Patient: sex F, age 63
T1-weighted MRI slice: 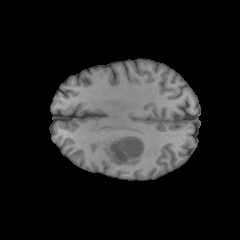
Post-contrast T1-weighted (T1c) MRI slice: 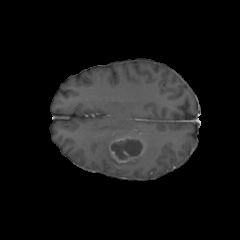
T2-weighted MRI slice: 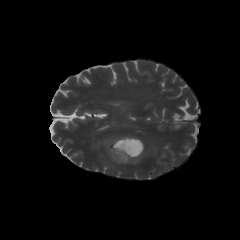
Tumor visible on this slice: yes
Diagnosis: Glioblastoma, IDH-wildtype
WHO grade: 4